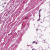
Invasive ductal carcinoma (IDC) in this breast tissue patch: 0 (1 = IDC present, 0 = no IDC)